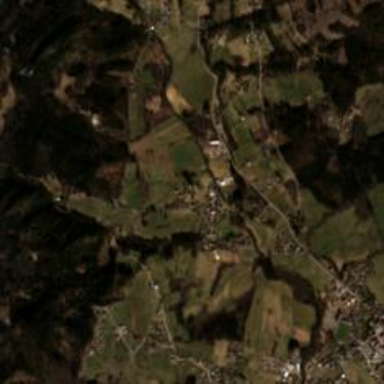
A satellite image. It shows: Small hamlet.